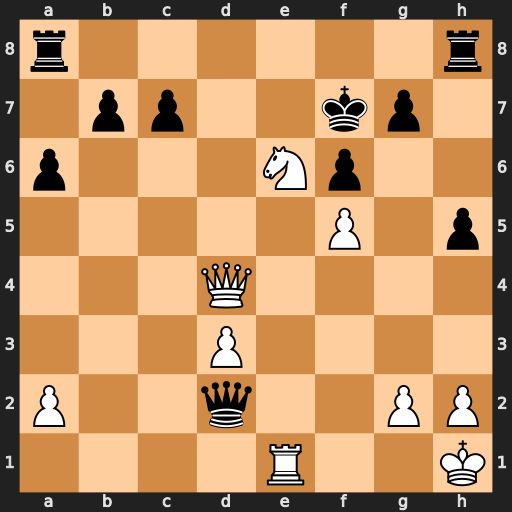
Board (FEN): r6r/1pp2kp1/p3Np2/5P1p/3Q4/3P4/P2q2PP/4R2K
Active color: w
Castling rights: -
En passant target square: -
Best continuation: Qd7+ Kg8 Qxg7#